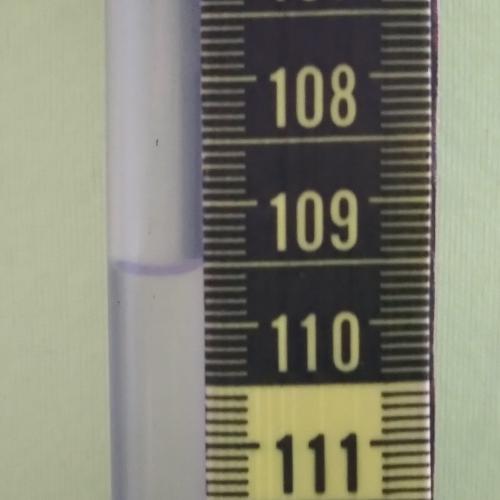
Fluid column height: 109.5 cm